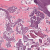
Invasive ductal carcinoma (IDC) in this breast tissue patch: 0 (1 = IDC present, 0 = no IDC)